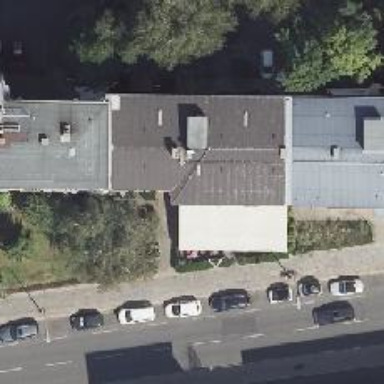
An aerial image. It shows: Cafe.